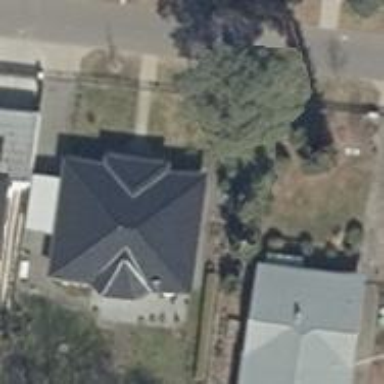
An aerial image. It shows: Hipped roof house.